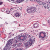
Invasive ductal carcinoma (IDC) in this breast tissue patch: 0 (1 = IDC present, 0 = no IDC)